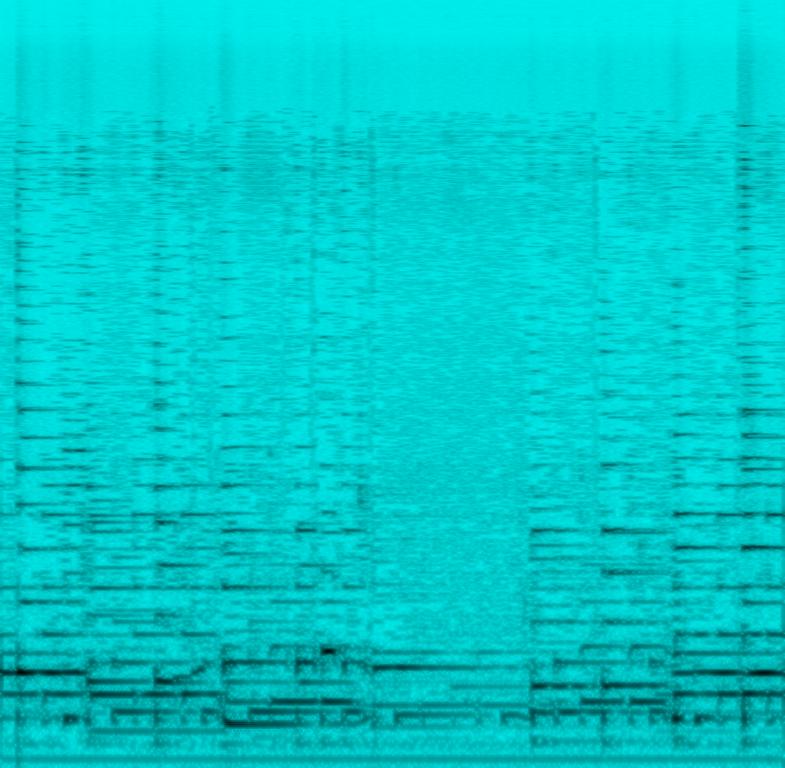
The low quality recording features an arpeggiated acoustic flamenco guitar melody. The recording is noisy, in mono, and it sounds sad, easygoing and emotional.